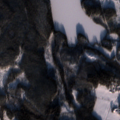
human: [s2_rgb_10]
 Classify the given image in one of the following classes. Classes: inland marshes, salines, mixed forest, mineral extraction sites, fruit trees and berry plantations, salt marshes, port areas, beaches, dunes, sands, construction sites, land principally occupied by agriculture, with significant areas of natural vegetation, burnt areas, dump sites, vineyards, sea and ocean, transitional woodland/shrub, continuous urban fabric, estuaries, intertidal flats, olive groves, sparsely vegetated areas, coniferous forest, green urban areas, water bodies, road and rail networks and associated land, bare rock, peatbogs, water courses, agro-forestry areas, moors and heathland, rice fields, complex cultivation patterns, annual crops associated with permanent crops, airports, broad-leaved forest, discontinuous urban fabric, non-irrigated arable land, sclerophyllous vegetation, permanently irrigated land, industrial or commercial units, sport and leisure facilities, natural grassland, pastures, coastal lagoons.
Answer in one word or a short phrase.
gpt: land principally occupied by agriculture, with significant areas of natural vegetation, coniferous forest, mixed forest, water bodies